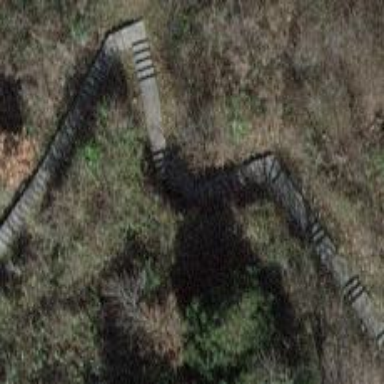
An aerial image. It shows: Set of concrete steps.